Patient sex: M
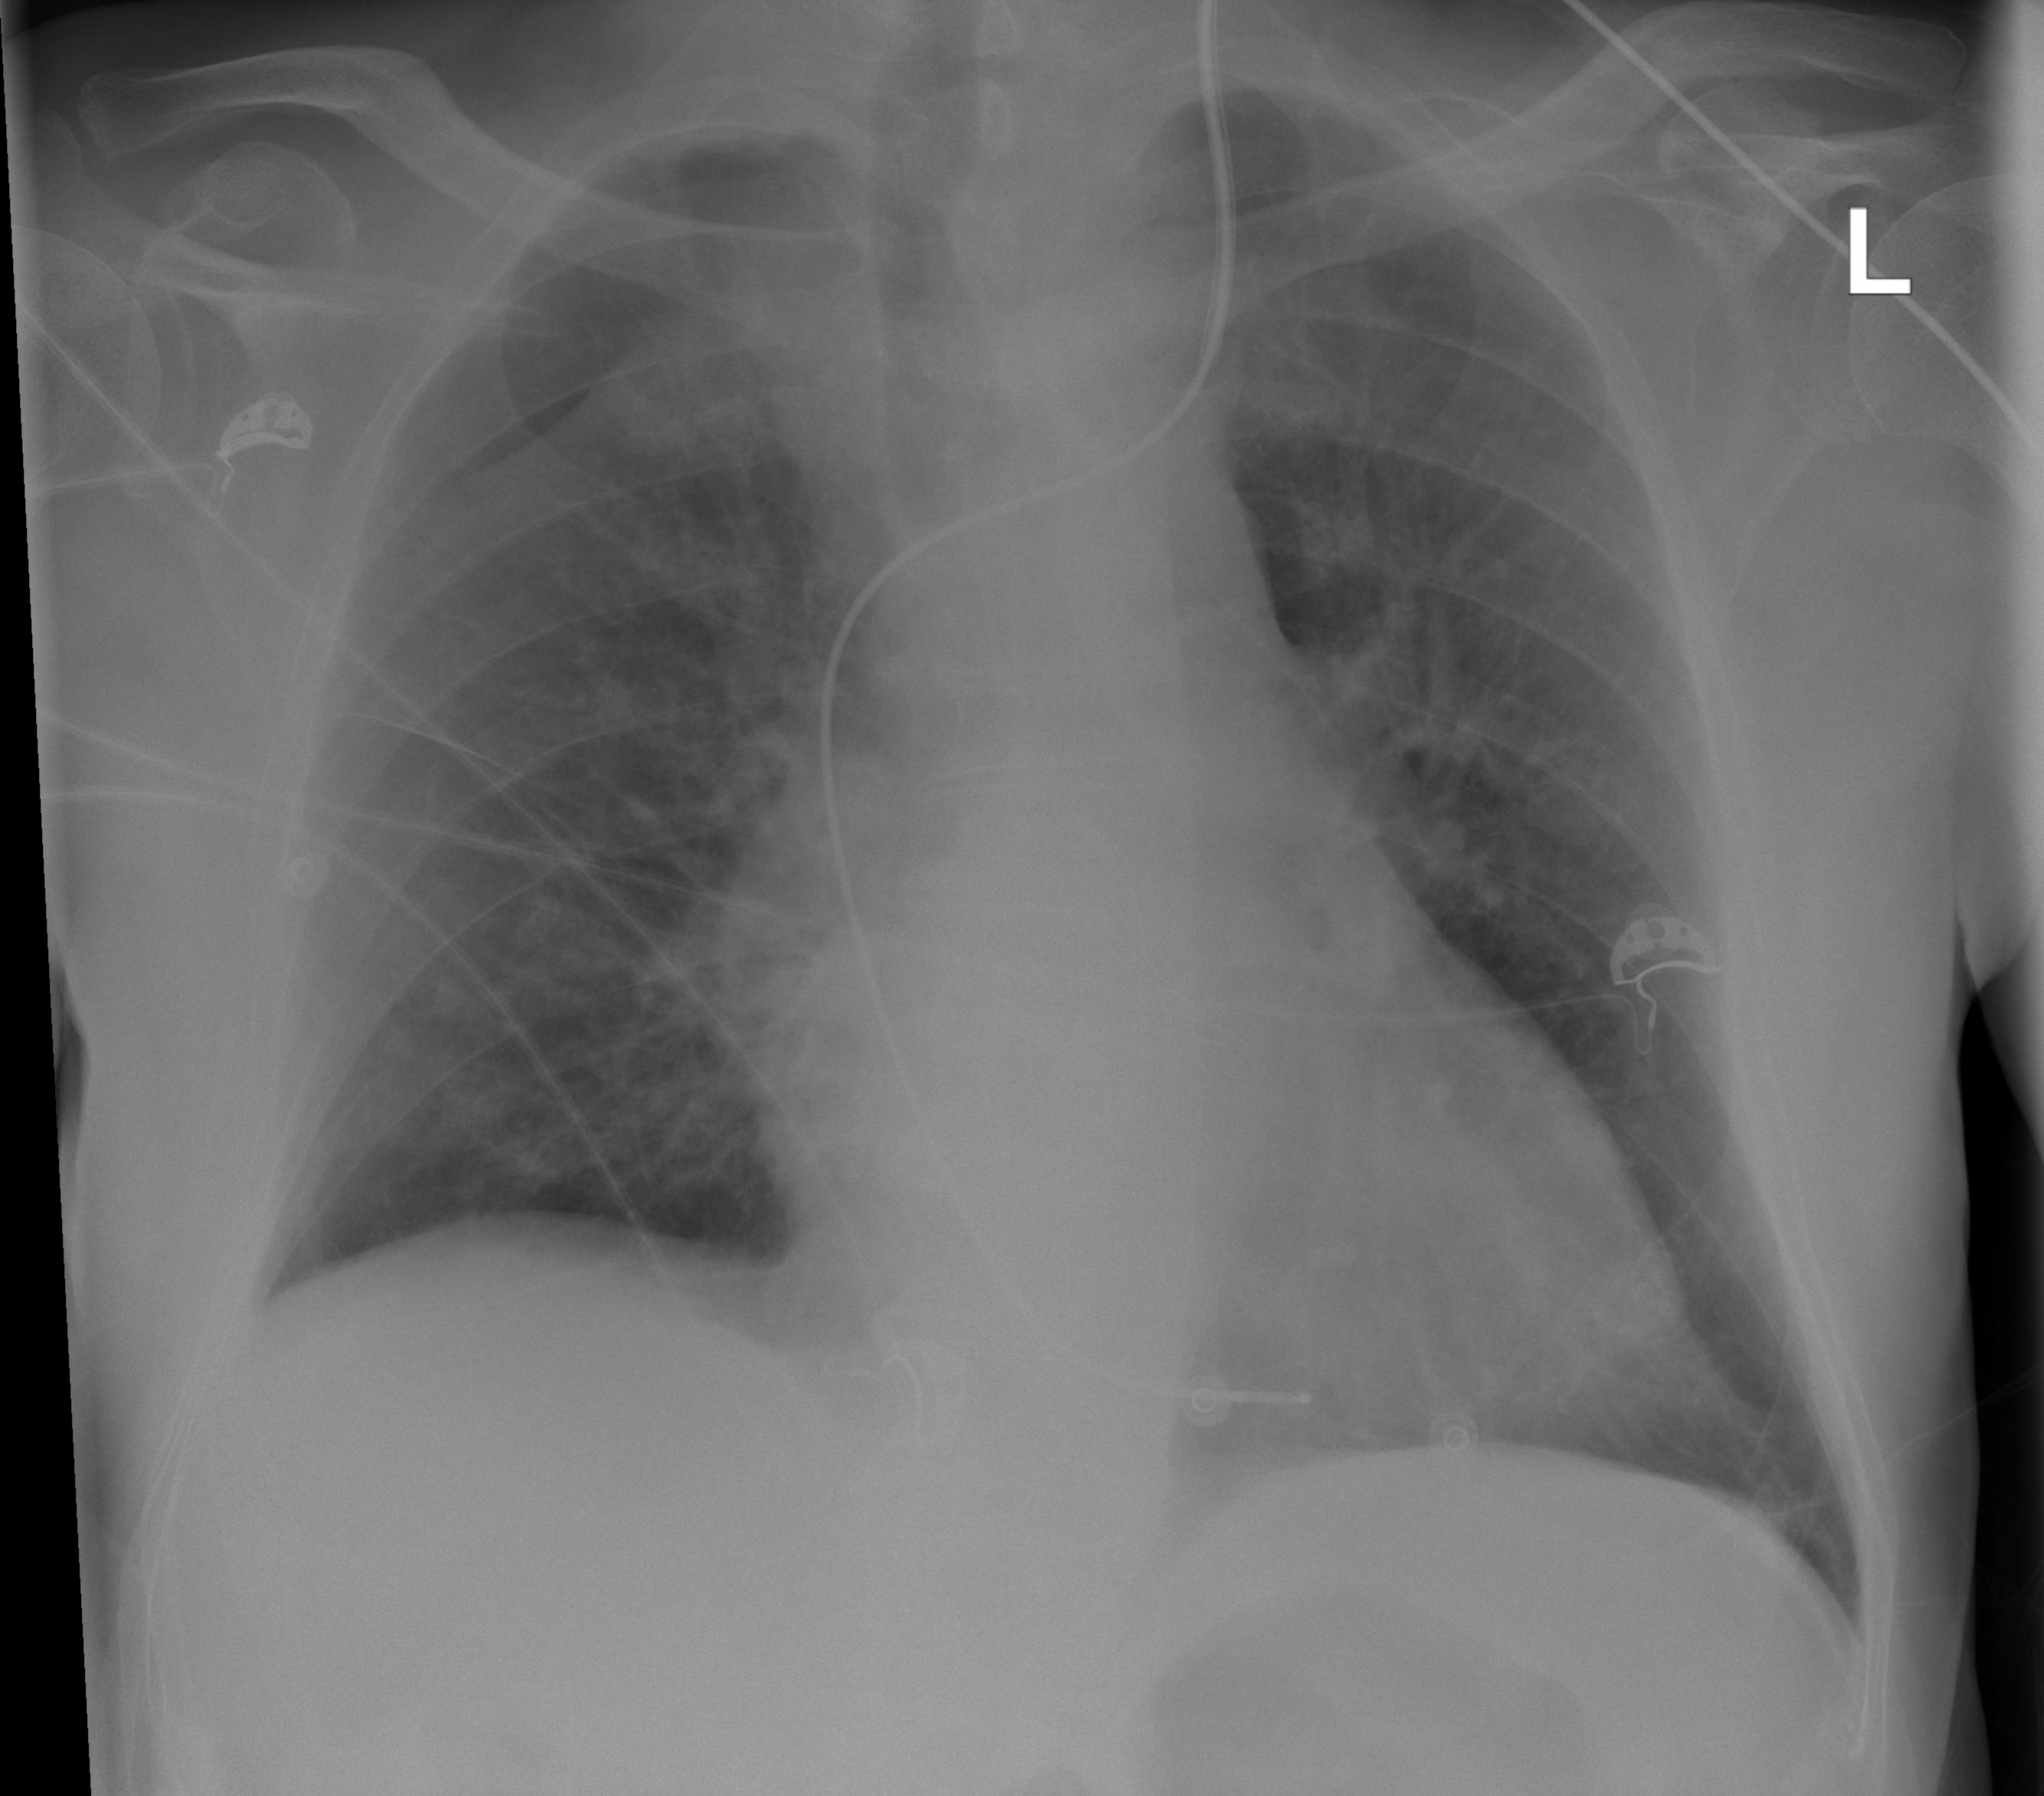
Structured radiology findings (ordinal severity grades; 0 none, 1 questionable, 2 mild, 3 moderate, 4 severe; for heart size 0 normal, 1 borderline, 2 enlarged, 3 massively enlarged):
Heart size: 0
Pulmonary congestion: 2
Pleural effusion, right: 0
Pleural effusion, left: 0
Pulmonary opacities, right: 0
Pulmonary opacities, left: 0
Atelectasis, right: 0
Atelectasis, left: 0